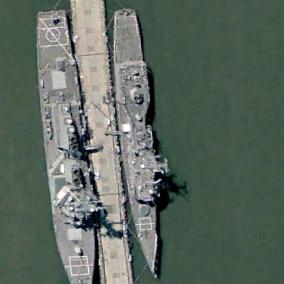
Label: cruiser